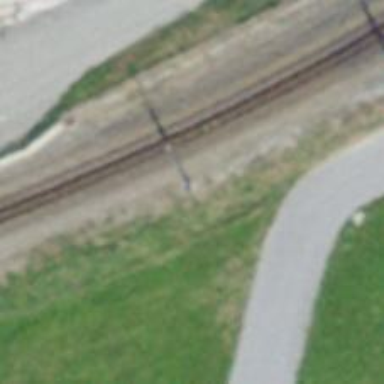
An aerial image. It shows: Catenary mast for power lines.